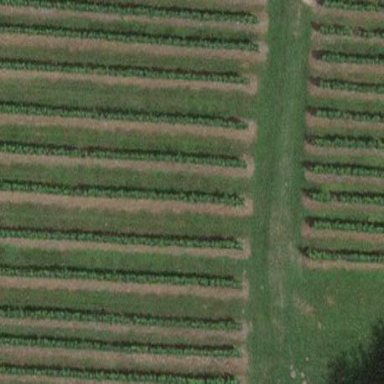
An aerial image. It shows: Vineyard with grape crops.